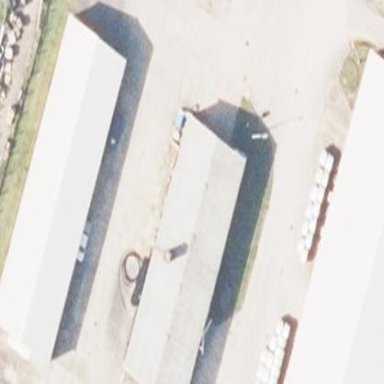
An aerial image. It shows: Industrial building.